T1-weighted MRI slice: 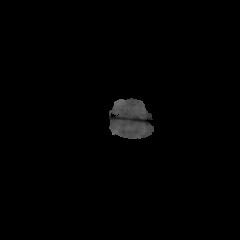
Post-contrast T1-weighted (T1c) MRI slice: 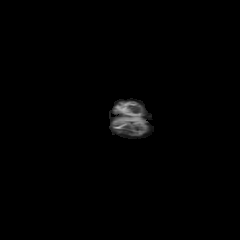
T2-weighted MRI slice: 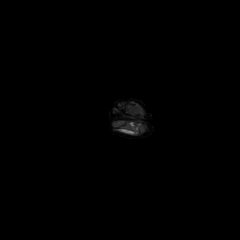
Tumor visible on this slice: no